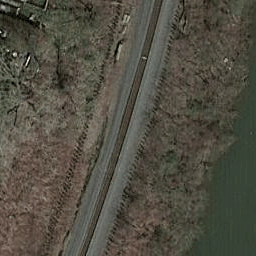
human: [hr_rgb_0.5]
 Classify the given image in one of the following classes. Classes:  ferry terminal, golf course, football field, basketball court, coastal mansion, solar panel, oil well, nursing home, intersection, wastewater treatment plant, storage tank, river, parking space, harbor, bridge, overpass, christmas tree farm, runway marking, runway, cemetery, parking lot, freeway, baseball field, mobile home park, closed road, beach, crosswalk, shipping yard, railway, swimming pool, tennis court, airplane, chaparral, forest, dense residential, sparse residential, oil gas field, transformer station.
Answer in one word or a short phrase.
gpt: railway